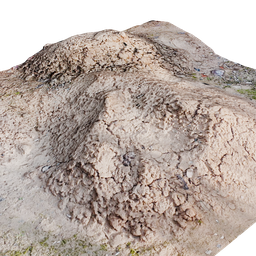
Label: nature